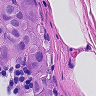
Metastatic tissue present: yes